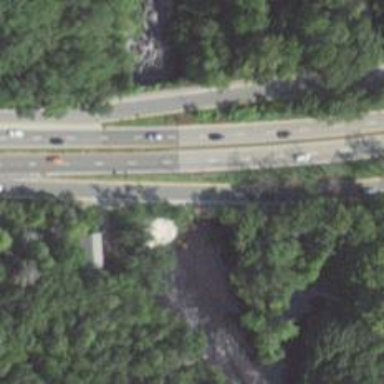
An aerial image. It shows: Trunk_link highway on bridge.